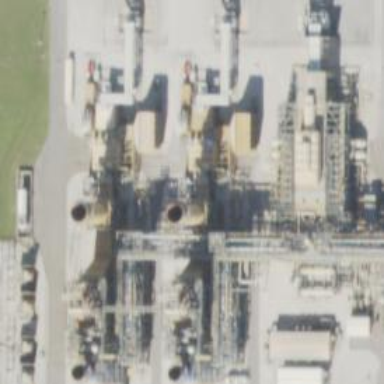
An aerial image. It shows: Gas turbine generator powered by gas.